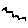
Label: zigzag